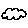
Label: cloud